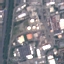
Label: Industrial